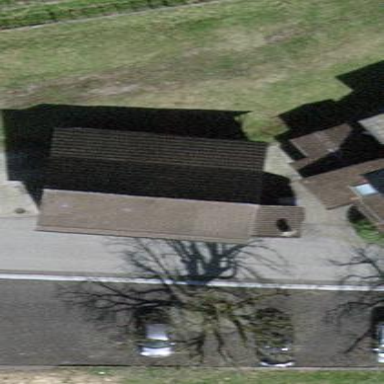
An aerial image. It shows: Shed building.